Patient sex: F
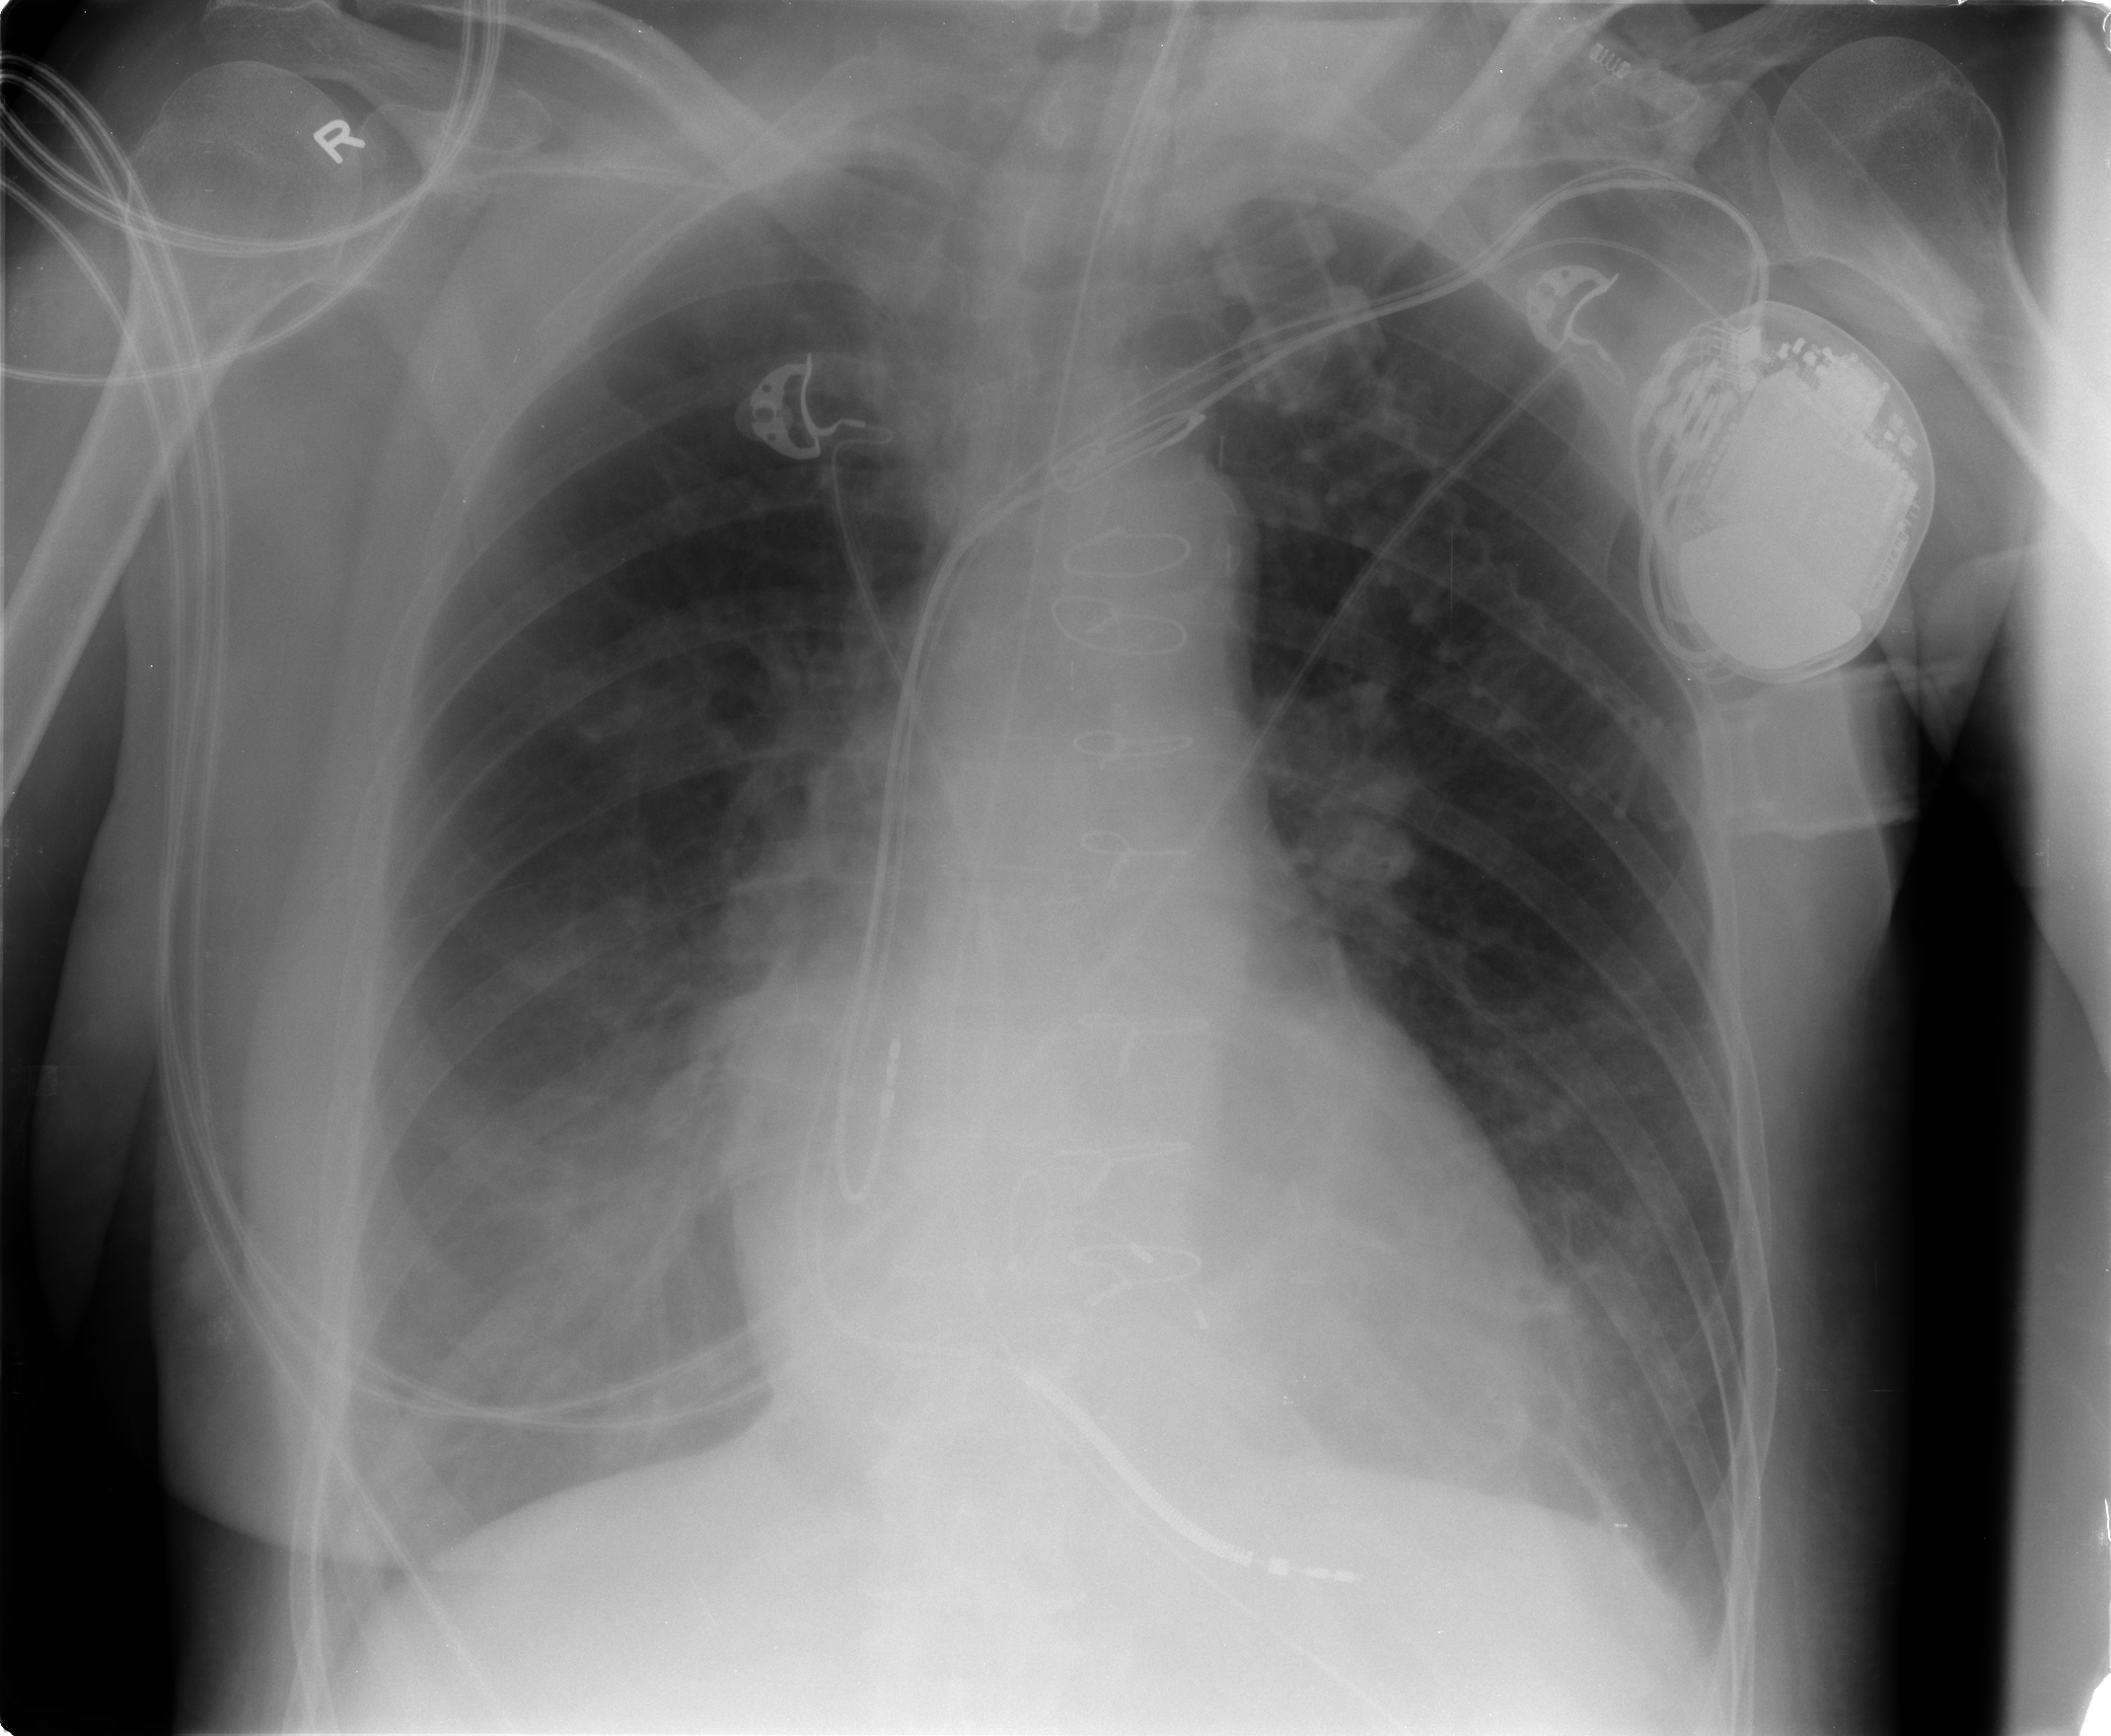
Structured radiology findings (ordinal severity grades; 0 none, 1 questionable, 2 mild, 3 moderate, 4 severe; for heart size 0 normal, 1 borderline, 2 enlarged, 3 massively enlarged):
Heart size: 2
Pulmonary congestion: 2
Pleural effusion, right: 0
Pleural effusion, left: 2
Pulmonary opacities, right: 2
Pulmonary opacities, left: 0
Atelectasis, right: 2
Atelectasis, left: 2